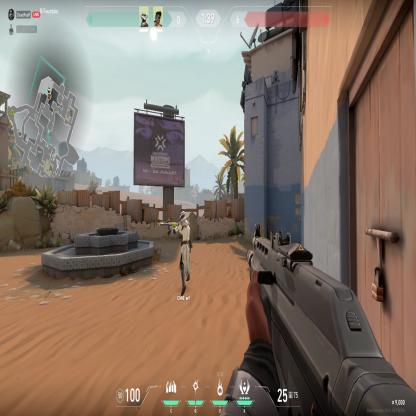
Label: teammate